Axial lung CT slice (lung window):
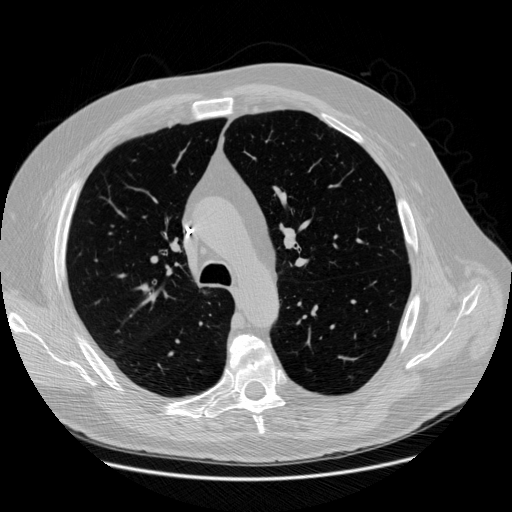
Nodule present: no